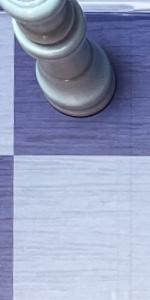
Label: Empty